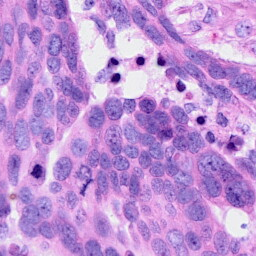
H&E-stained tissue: Ovarian